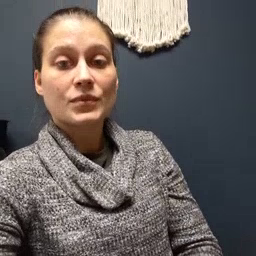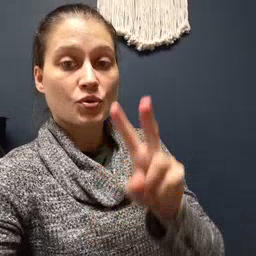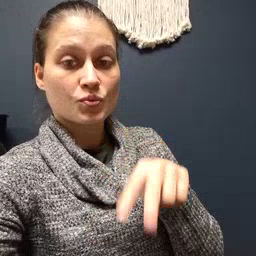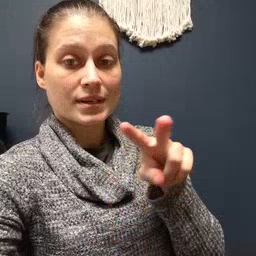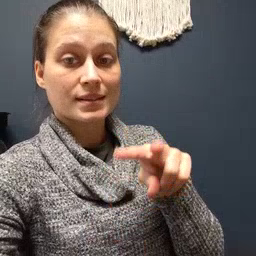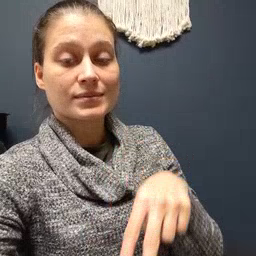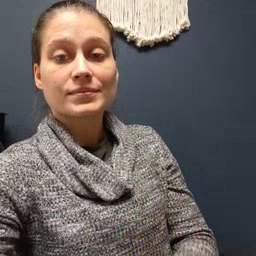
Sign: read